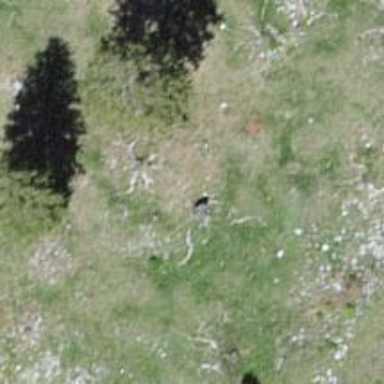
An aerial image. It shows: Needle-leaved tree in nature.